Question: I have some very basic html:
'''
<p>Lorem Ipsum is simply dummy text of the printing and typesetting industry. Lorem Ipsum has been the industry's standard dummy text ever since the 1500s, when an unknown printer took a galley of type and scrambled it to make a type specimen book.</p>
<table>
<tr>
<th>Addressed to</th>
<th>Sender</th>
<th>Price</th>
<th>Comments</th>
</tr>
<tr>
<td>Joe smith</td>
<td>Ralph Lauren</td>
<td>$200</td>
<td>Lorem ipsum dolor sit amer</td>
</tr>
<tr>
<td>Joe smith</td>
<td>Ralph Lauren</td>
<td>$200</td>
<td>Lorem ipsum dolor sit amer</td>
</tr>
</table>
<p>It was popularised in the 1960s with the release of Letraset sheets containing Lorem Ipsum passages, and more recently with desktop publishing software like Aldus PageMaker including versions of Lorem Ipsum.</p>
'''
Now, I'd like to add spacing between my table rows and columns, so I add this css:
'''
table {
border-collapse: separate;
border-spacing: 20px 10px;
}
'''
Great. Except now the table itself is no longer flush left with the 2 paragraphs.

My question is how can the table get the needed spacing but NOT the indent, or how can apply the least CSS to overcome the indent?
See this code at <URL>
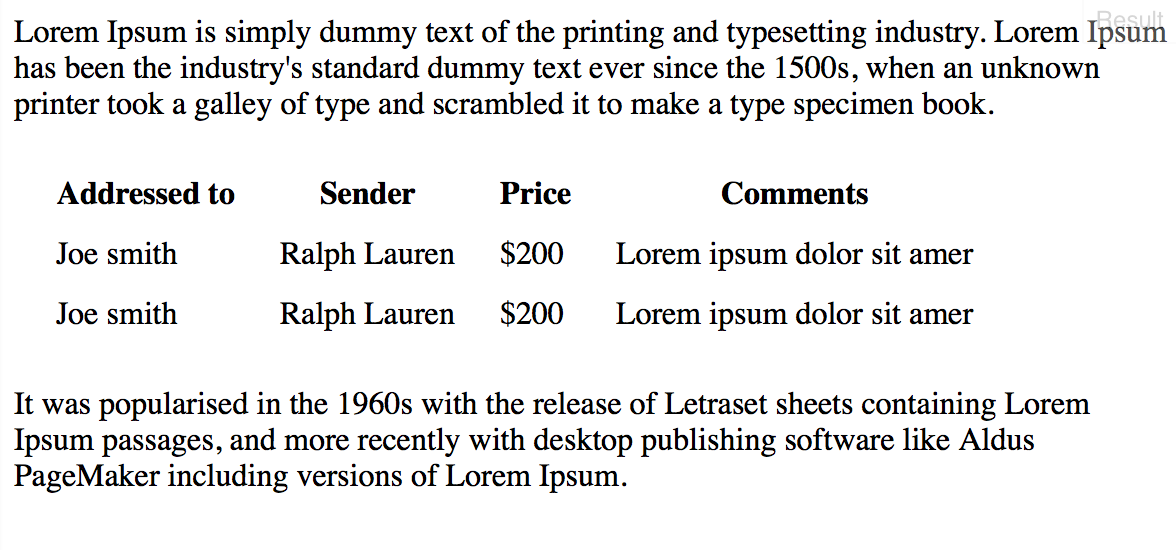
Answer: For a quick solution (especially if it's a static site) just knock the margin back by 20px (the same as the indent on the table)
'''
margin-left:-20px;
'''
<URL> is a working example